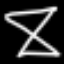
Label: hourglass